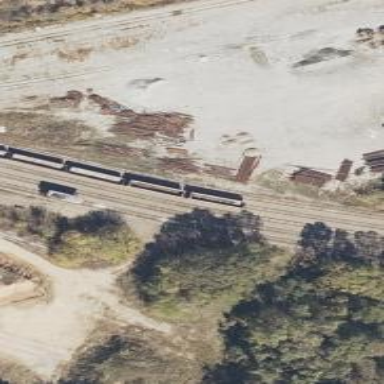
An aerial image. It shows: Railway spur service.